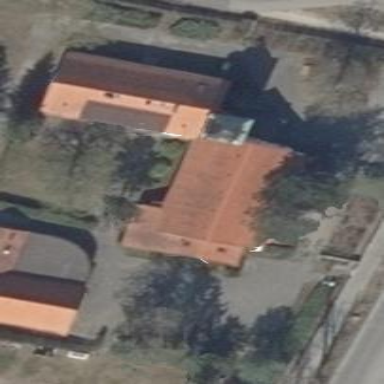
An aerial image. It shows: Gabled-roof church that serves as place of worship.